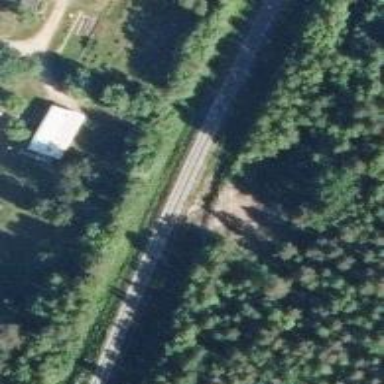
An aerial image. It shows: Continuous rail track.